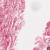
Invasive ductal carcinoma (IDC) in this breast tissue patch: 0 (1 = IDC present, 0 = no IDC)